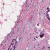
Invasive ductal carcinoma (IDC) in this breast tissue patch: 1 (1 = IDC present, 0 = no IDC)